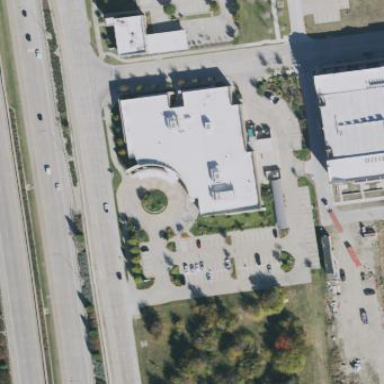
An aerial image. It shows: Retail building.